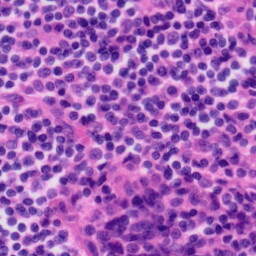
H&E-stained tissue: Tonsil